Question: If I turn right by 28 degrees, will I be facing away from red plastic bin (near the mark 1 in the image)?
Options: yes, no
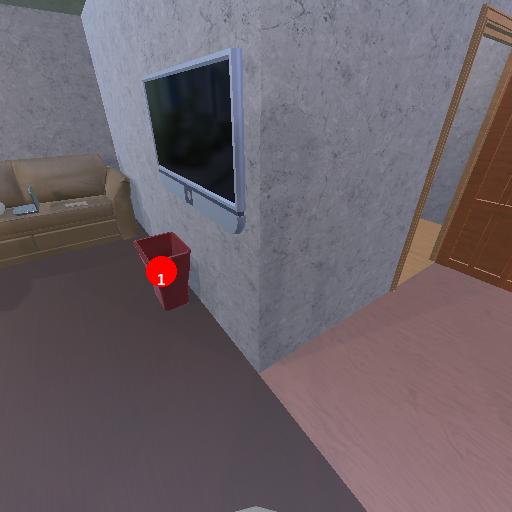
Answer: yes